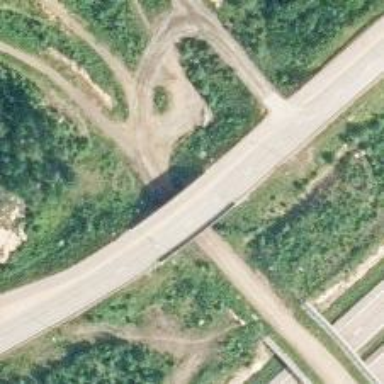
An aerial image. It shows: Cycleway bridge with asphalt surface.